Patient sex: F
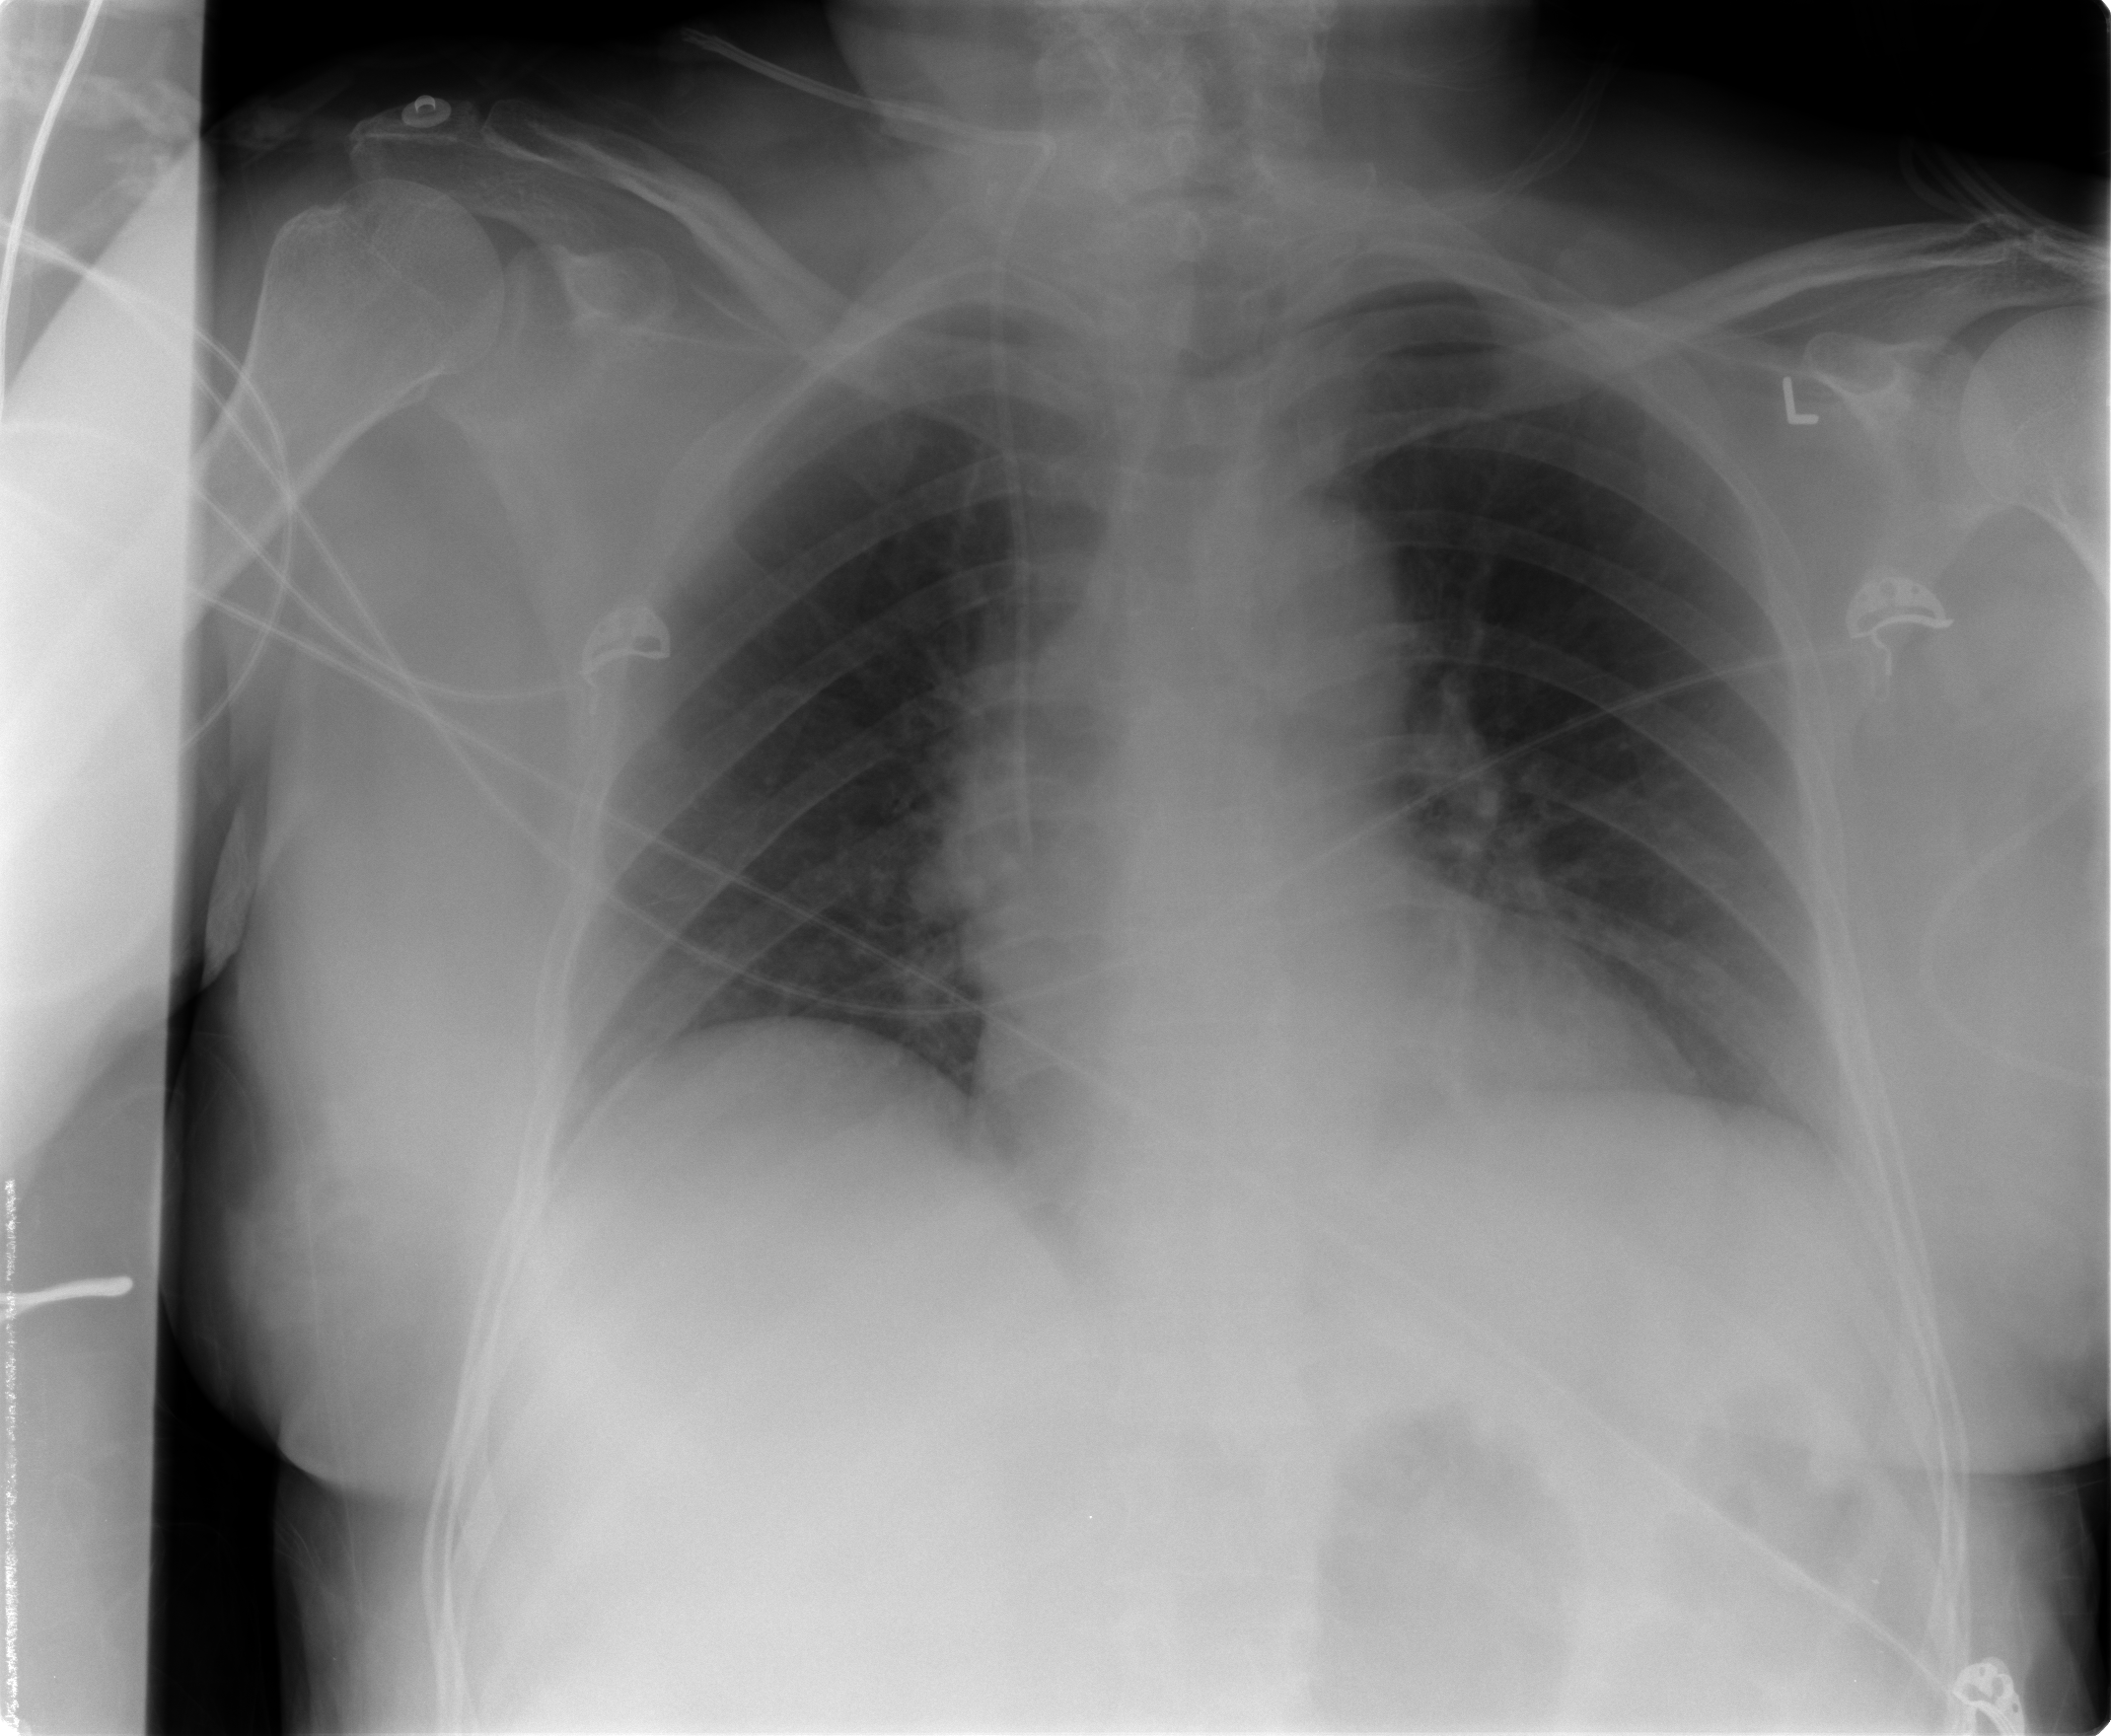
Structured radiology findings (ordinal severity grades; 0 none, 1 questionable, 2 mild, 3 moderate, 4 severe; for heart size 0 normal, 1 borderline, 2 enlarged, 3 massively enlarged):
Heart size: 0
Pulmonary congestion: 0
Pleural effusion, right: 1
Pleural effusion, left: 1
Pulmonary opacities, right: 0
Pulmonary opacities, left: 0
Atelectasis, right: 1
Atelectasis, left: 1